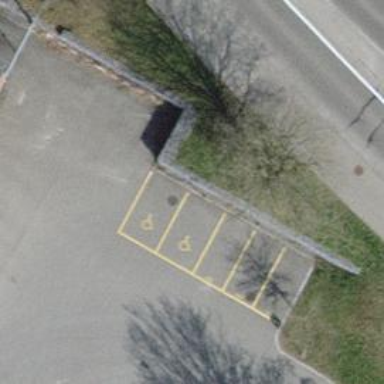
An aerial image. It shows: Disabled parking space.